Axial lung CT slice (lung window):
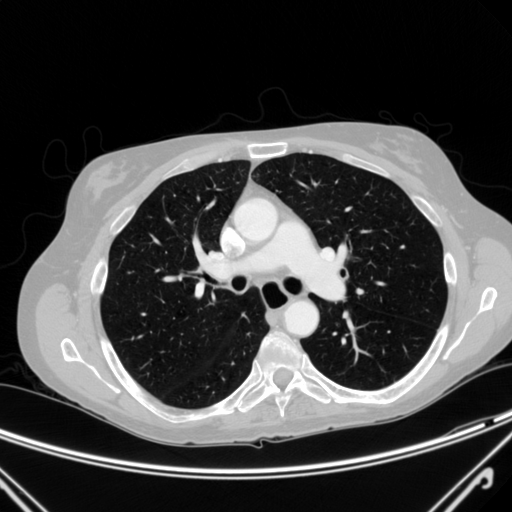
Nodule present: no